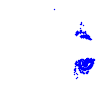
Particle: electron